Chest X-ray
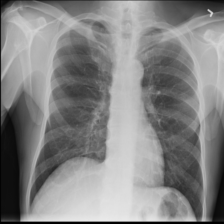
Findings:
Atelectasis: negative
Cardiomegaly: negative
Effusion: negative
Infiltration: negative
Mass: negative
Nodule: negative
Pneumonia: negative
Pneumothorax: negative
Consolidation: negative
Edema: negative
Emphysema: negative
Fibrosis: negative
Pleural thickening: negative
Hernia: negative